Field crop: maize
Growth stage: 2
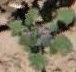
Species: chenopodium